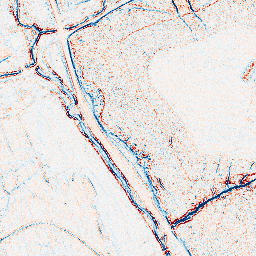
Category: edge_preserving
Decomposition family: bilateral
Decomposition parameters: d: 5
sigma_color: 75
sigma_space: 100
Upsampling method: regularized
Upsampling parameters: scale: 4
lambda_reg: 0.01
Upsampling scale: 4